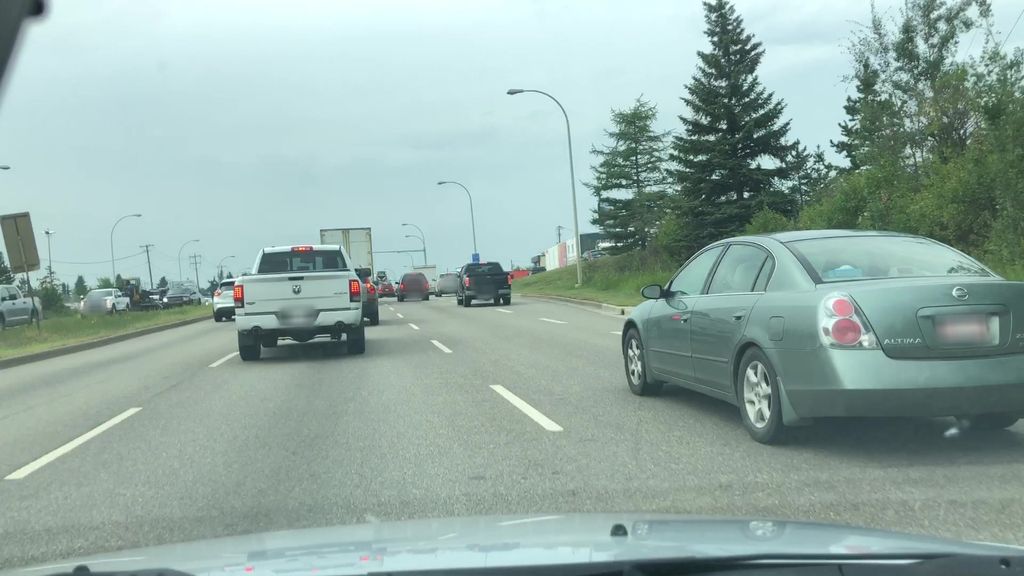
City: edmonton